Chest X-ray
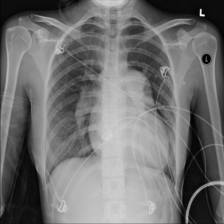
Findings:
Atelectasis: negative
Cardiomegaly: positive
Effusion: negative
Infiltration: negative
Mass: negative
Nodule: negative
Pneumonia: negative
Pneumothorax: negative
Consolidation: negative
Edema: negative
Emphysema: negative
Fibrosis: negative
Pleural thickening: negative
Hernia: negative